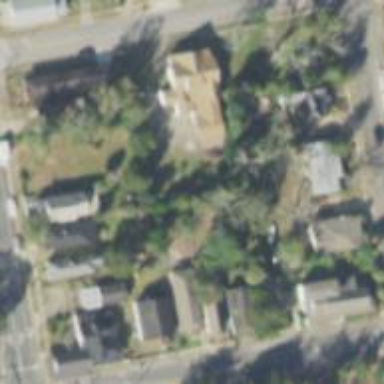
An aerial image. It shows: Residential area composed of single-family homes.